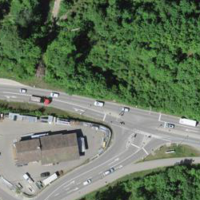
EUNIS habitat code: 44
Species observed at this site:
Symphoricarpos albus
Turdus philomelos
Trichodes alvearius
Rutpela maculata